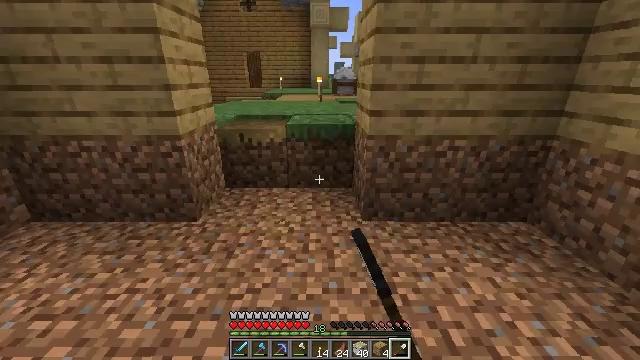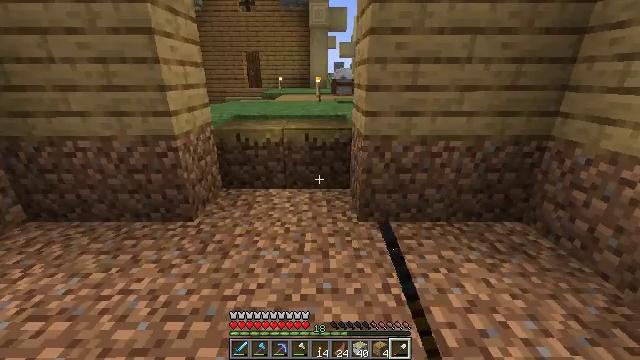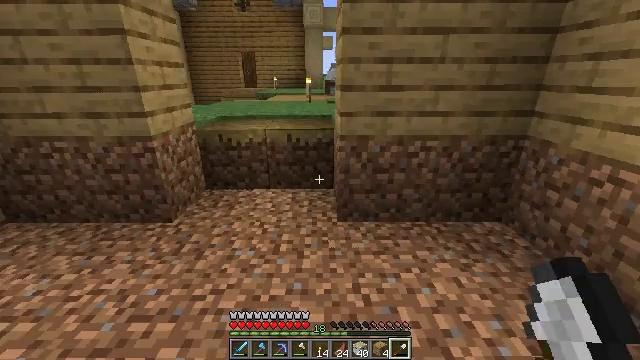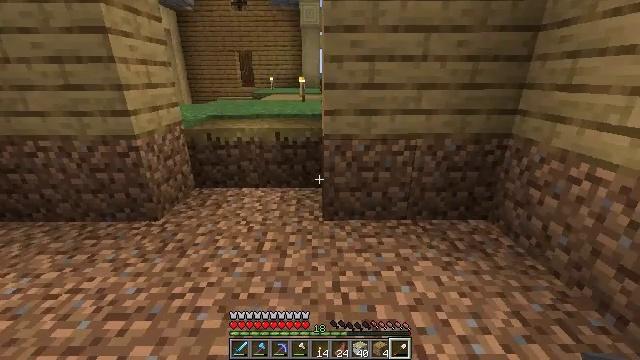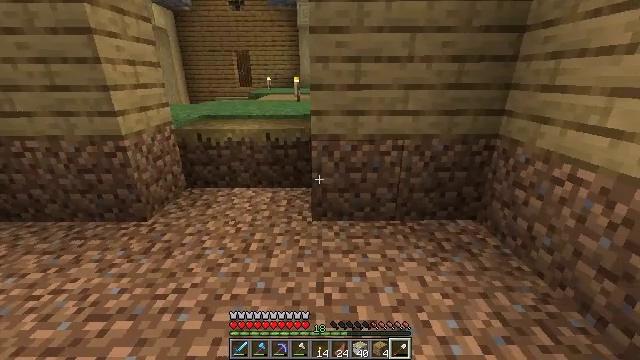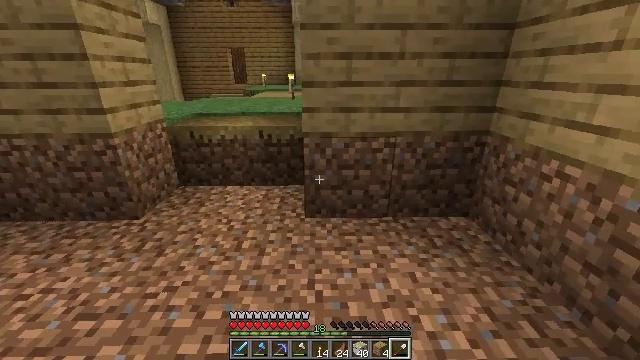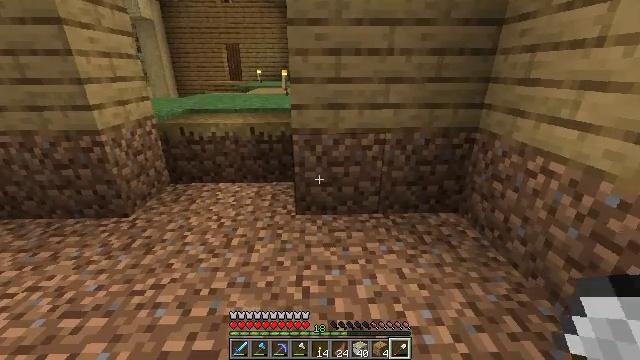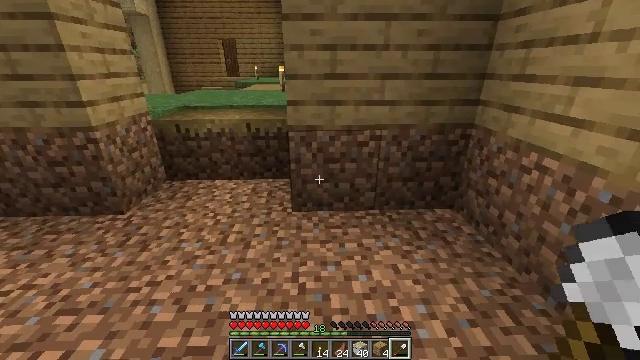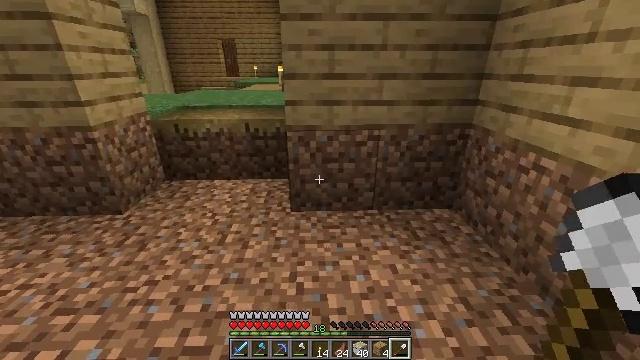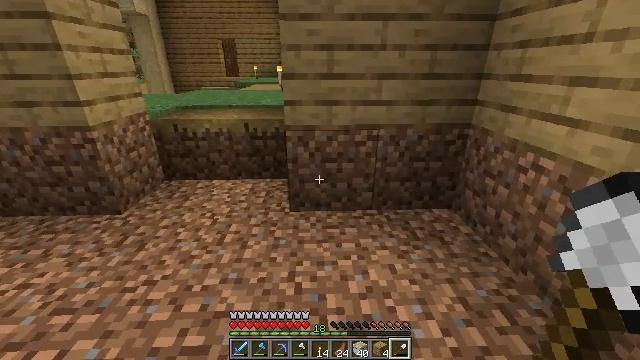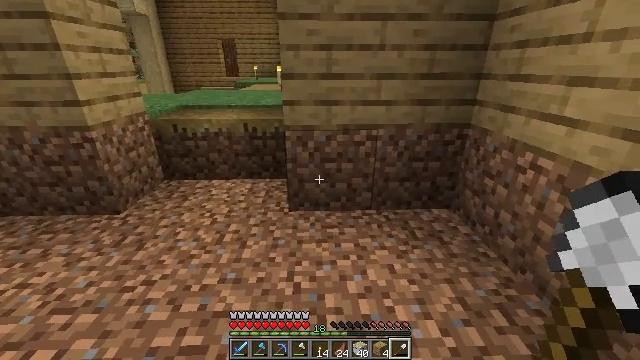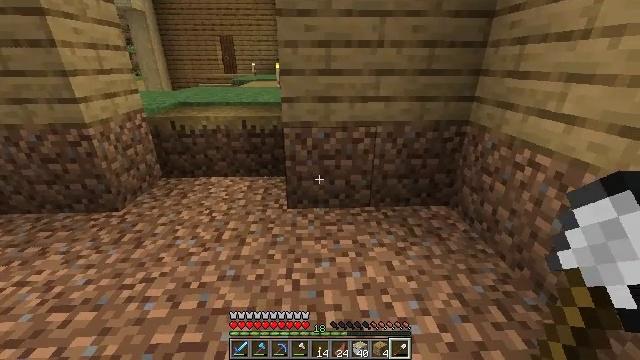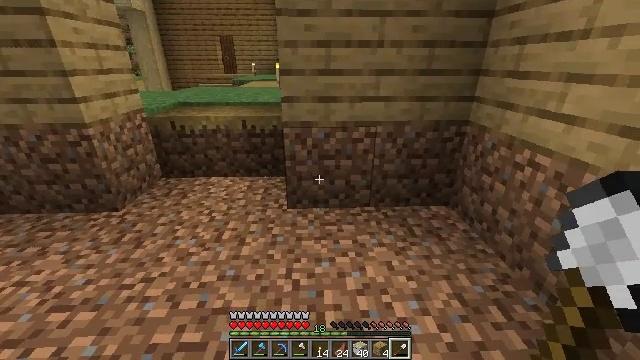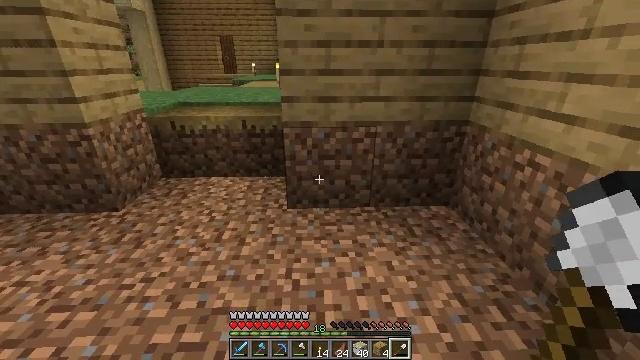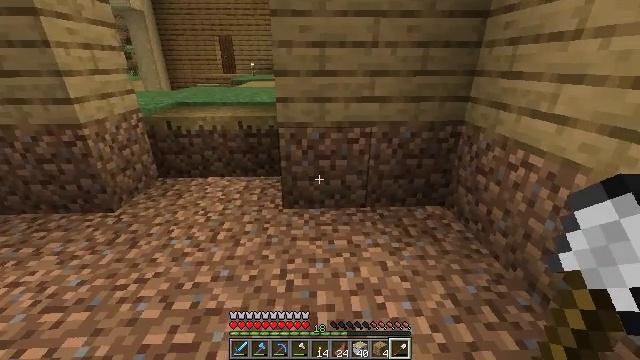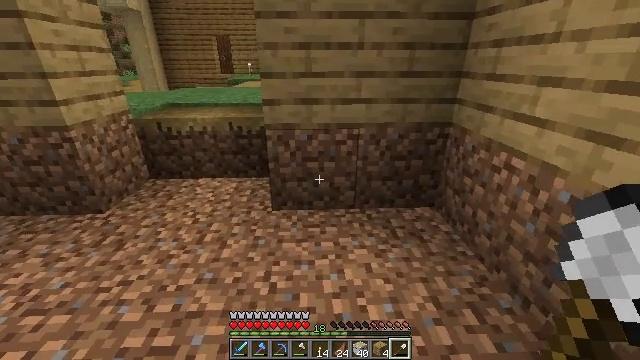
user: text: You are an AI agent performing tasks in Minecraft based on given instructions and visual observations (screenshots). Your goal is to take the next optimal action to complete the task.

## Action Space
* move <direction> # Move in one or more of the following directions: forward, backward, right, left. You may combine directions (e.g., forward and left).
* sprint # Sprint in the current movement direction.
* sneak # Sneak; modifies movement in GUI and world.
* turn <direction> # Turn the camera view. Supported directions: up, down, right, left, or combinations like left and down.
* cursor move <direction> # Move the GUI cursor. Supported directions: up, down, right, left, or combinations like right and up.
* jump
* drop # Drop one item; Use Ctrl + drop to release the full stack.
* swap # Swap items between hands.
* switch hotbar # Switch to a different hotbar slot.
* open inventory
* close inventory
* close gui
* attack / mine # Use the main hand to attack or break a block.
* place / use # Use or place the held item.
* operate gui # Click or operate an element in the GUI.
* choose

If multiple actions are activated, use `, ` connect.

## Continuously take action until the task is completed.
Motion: motion action
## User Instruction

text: Open the crafting table and craft birch slabs.
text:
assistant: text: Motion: move right
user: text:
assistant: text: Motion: move right
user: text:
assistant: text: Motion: move right
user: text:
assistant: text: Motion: no_op
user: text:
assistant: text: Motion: no_op
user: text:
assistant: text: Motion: no_op
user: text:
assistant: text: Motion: no_op
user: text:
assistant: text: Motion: no_op
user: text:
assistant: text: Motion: no_op
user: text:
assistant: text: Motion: use / place
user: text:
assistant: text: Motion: use / place
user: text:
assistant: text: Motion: use / place
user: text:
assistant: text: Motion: no_op
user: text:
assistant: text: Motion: move right
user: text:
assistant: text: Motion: move right
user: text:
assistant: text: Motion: move right
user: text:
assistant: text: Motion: move right
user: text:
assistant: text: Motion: move right
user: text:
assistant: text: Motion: no_op
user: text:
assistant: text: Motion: no_op
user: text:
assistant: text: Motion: no_op
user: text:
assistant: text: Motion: use / place
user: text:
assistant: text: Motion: use / place
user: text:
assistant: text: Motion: use / place
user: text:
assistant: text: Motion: move forward, turn left and up
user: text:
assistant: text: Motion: move forward, turn left and up
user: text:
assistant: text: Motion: move forward and move left
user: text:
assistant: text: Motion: move forward and move left, turn left
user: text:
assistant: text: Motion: move forward and move left, turn left
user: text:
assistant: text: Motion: move forward and move left